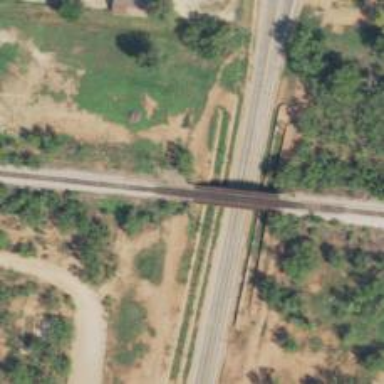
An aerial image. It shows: Railway bridge.